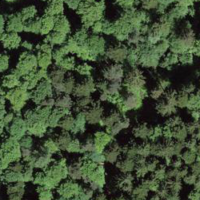
EUNIS habitat code: 43
Species observed at this site:
Chrysosplenium alternifolium